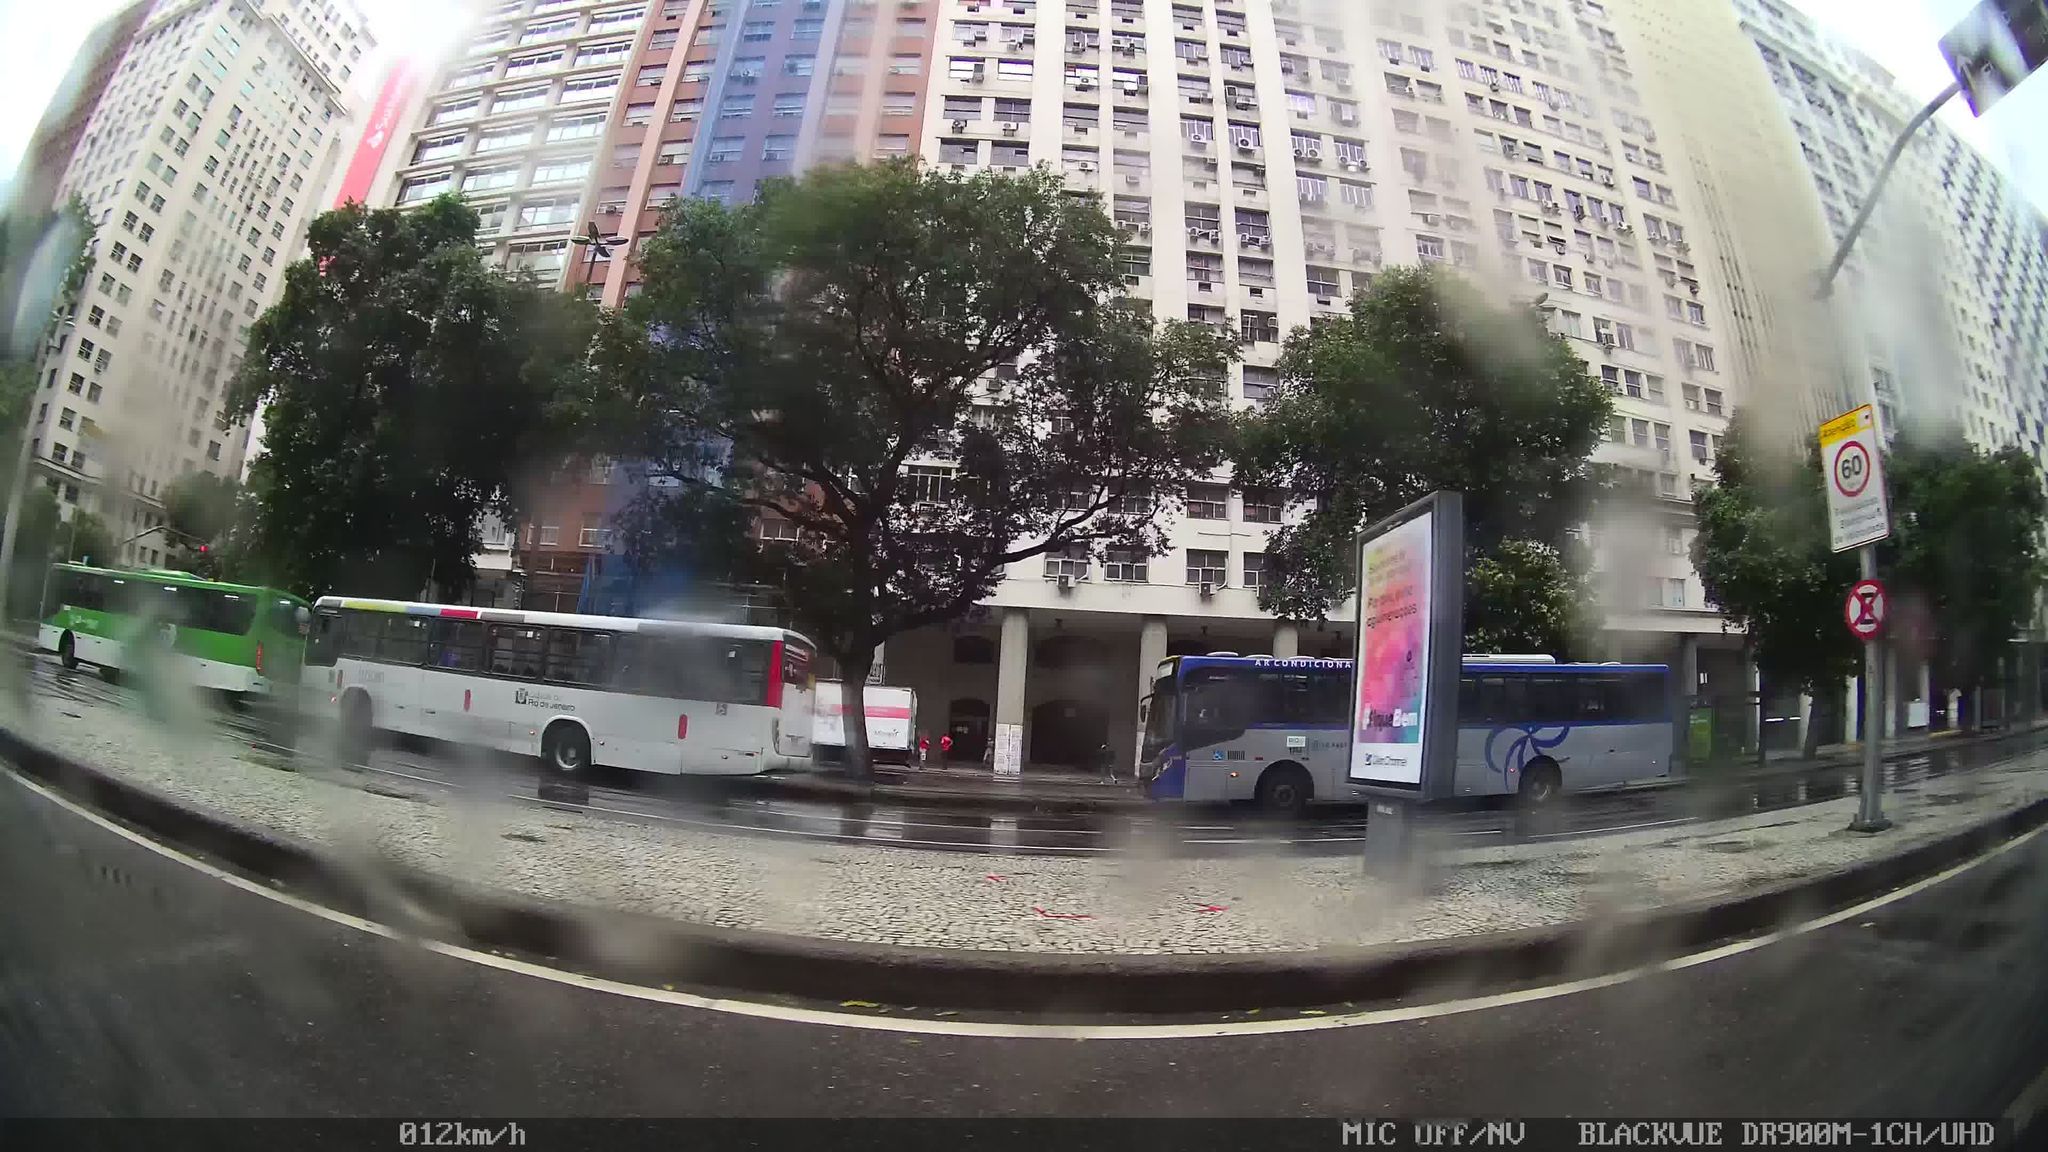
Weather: rainy
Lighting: day
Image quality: slightly poor
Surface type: driving surface
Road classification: secondary
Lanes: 4
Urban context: urban centre
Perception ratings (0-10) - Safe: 5.69, Lively: 4.27, Beautiful: 4.09, Boring: 2.83, Depressing: 8.69, Wealthy: 2.89